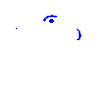
Particle: electron